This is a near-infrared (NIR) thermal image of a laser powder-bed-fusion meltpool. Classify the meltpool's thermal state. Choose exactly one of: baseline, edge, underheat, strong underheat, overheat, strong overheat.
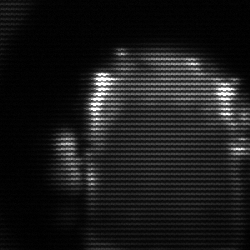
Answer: baseline